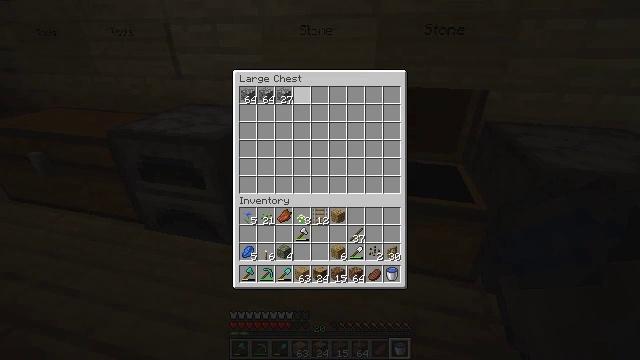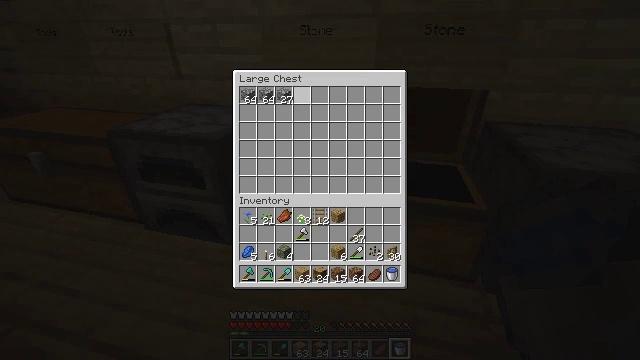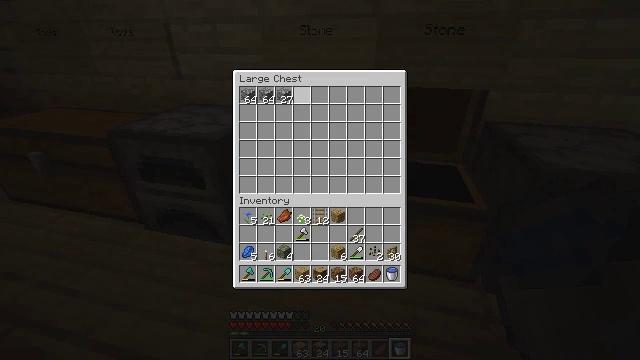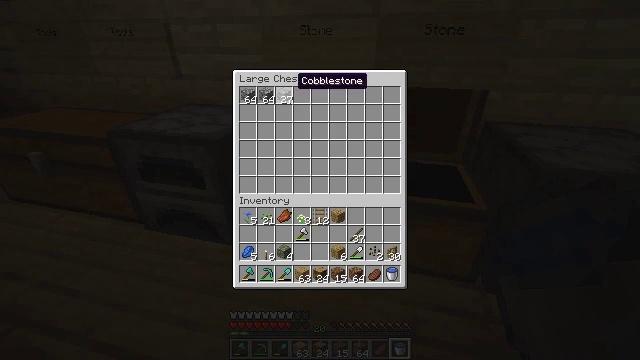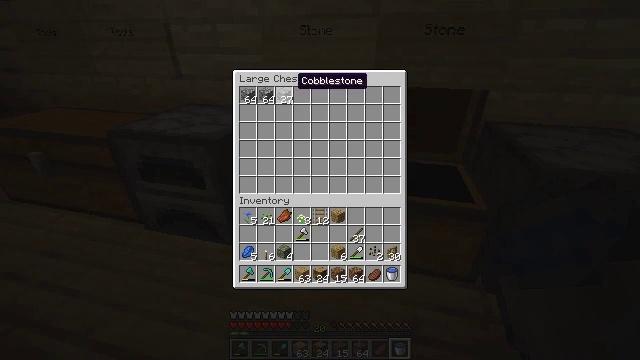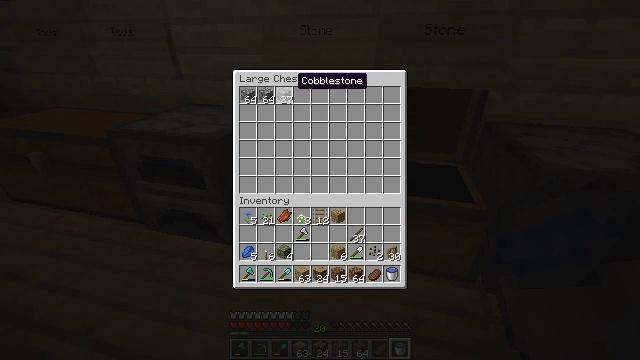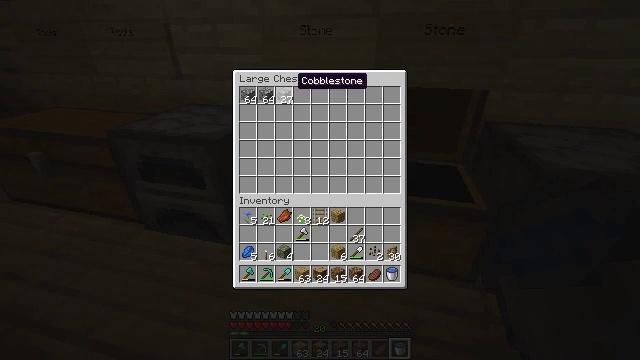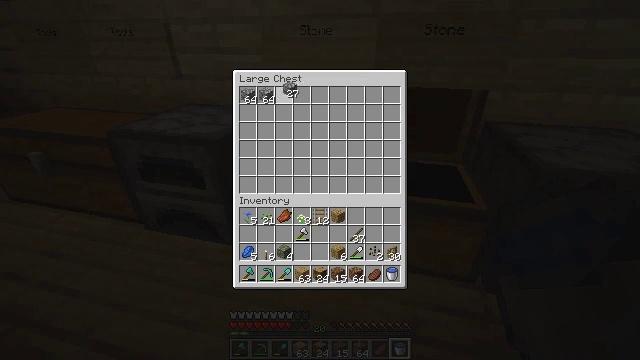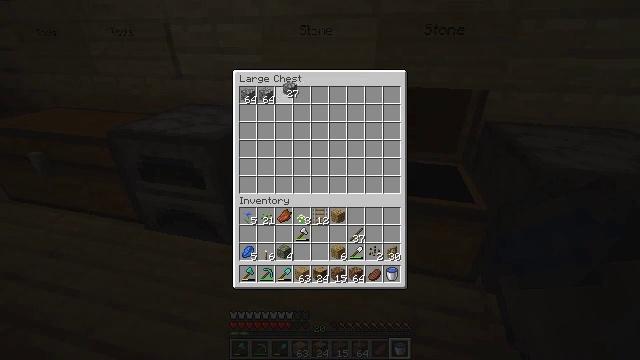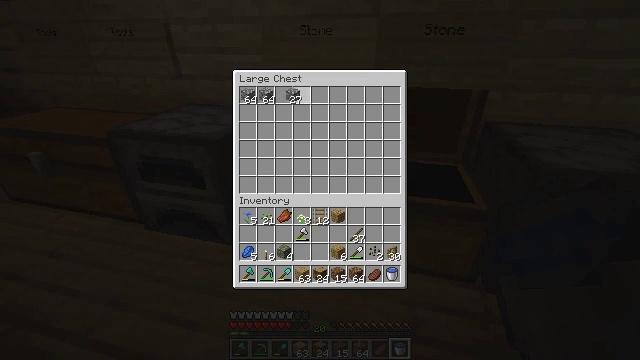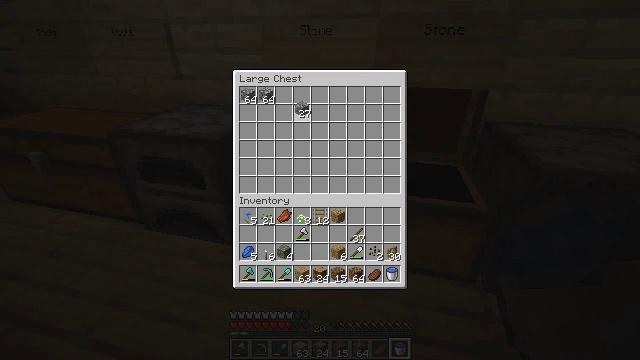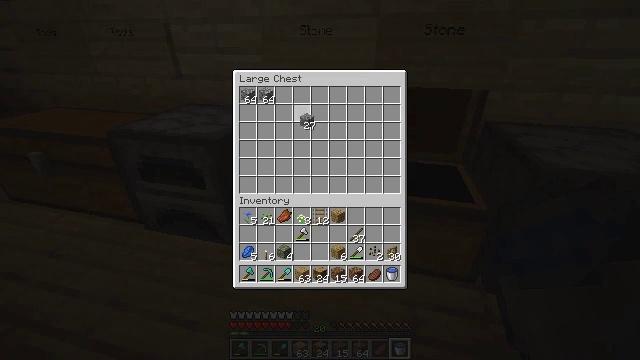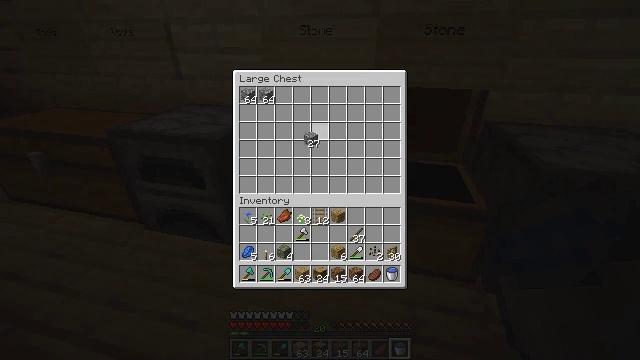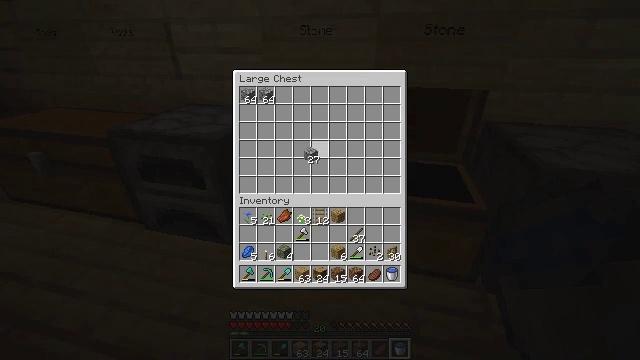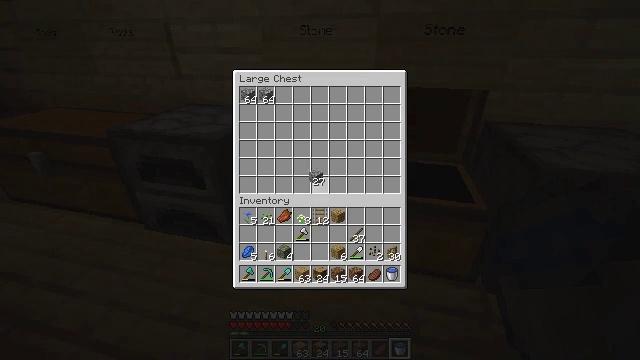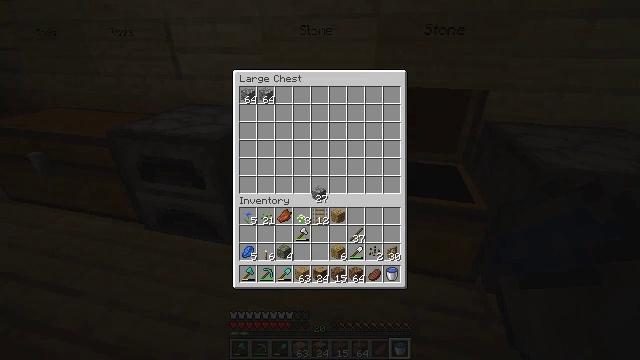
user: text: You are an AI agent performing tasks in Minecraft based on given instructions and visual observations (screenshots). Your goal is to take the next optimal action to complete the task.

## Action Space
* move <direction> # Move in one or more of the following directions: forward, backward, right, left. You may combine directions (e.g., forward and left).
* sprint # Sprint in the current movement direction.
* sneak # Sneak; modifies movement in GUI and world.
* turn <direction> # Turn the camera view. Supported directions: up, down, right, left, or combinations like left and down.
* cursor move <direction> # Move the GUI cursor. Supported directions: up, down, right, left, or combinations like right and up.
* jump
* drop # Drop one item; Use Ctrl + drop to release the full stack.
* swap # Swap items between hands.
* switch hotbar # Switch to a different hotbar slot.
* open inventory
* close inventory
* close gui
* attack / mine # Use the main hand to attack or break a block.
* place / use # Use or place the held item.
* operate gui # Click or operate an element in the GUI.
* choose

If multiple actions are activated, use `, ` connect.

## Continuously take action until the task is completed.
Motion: motion action
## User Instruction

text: Obtain a stone hoe through the crafting process.
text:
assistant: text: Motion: no_op
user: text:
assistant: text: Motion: no_op
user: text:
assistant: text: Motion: cursor move left
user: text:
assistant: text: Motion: no_op
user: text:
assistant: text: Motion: no_op
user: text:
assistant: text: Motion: no_op
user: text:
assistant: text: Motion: operate gui
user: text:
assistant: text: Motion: operate gui
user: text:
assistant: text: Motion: no_op
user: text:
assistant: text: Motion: cursor move right and down
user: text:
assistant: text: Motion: cursor move down
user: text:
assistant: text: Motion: cursor move down
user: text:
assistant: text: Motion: cursor move down
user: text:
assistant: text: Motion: cursor move down
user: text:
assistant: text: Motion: cursor move down
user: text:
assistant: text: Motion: cursor move down
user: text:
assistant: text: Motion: cursor move down
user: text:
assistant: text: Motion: no_op
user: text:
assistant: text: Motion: no_op
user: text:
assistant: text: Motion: no_op
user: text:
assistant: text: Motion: no_op
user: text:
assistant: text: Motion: no_op
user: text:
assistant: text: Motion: no_op
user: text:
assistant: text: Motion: no_op
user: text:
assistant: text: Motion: no_op
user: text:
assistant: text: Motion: operate gui
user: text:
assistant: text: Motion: operate gui
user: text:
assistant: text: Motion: operate gui
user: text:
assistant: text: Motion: no_op
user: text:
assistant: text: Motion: no_op